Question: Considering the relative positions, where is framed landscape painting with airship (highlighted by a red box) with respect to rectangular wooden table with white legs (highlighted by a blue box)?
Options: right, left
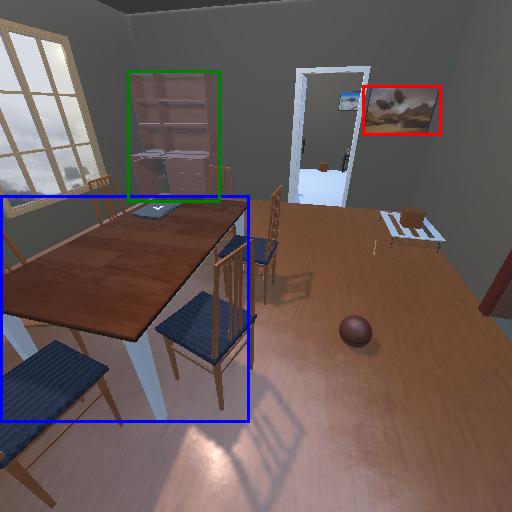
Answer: right